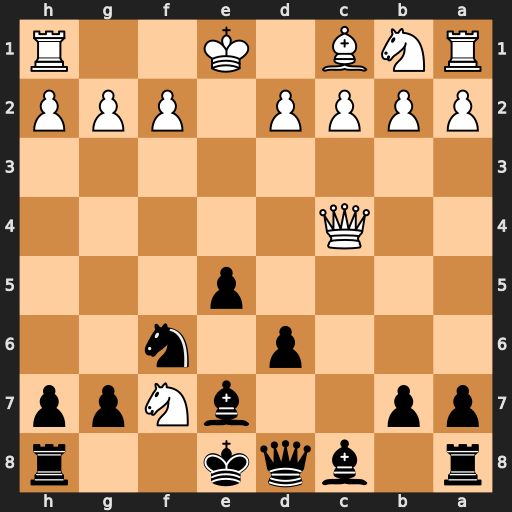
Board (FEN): r1bqk2r/pp2bNpp/3p1n2/4p3/2Q5/8/PPPP1PPP/RNB1K2R
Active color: b
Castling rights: KQkq
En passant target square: -
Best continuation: d5 Nxd8 dxc4